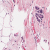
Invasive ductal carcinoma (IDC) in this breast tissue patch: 0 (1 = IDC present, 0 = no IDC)